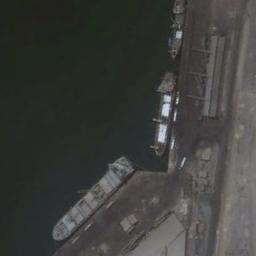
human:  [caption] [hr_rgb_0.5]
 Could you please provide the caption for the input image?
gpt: There are three ships in the green water on the shore .

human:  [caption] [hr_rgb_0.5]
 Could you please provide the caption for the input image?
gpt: There are several buildings beside the ships .

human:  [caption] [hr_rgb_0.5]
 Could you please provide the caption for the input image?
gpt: Three brown general cargo ships docked at the dock .

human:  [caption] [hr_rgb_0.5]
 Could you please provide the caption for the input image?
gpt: Several ships of different sizes are docked at the dock and some makeshift houses are on the bank .

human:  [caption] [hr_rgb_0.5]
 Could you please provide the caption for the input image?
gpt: There are several ships at the harbor .